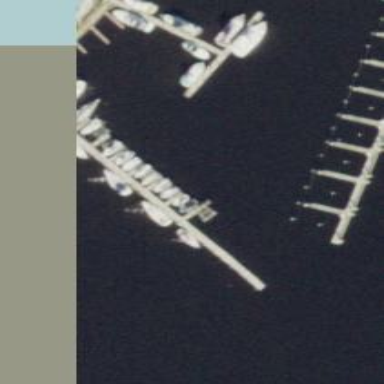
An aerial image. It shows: Man-made pier.